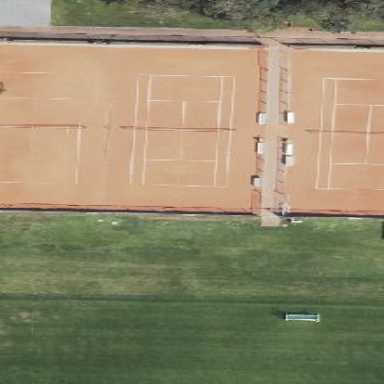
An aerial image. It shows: Tennis court on pitch.